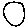
Label: circle